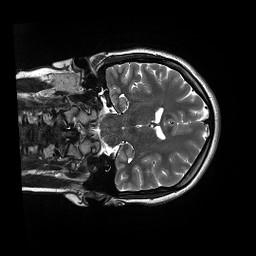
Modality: T2w
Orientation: coronal
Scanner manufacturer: siemens
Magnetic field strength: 3 T
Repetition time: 13.52 s
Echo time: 0.088 s